Aerial crown-view tile of a tropical tree (Barro Colorado Island, Panama), acquired 20250217:
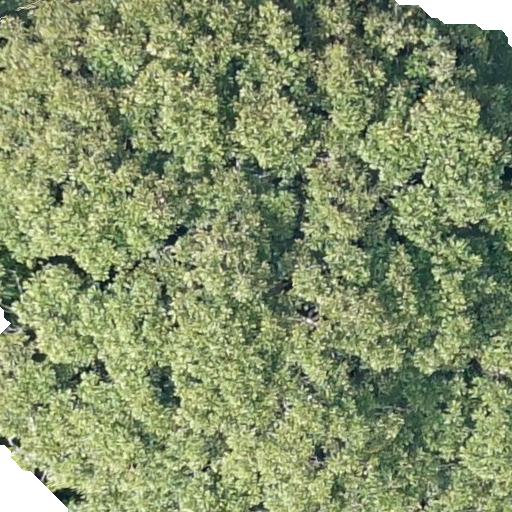
Species: Dipteryx oleifera
GBIF accepted scientific name: Dipteryx oleifera
Crown area: 542.552 m²